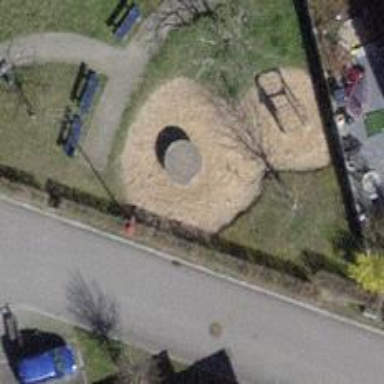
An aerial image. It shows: Playground area for leisure land.